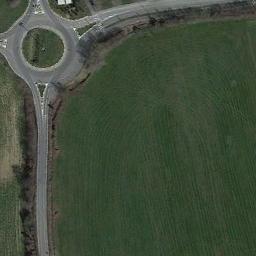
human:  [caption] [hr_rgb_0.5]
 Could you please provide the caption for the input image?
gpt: The roundabout is on the grass .

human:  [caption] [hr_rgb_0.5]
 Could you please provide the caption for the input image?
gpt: The roundabout with four exits and entrances is in the farmland .

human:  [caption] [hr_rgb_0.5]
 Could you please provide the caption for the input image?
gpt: The roundabout is surrounded by grass .

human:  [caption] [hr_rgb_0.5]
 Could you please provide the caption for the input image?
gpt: There are buildings and a large area of ​​farmland around the crossroads .

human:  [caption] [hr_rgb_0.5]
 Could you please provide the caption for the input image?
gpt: The roundabout is beside a green meadow .